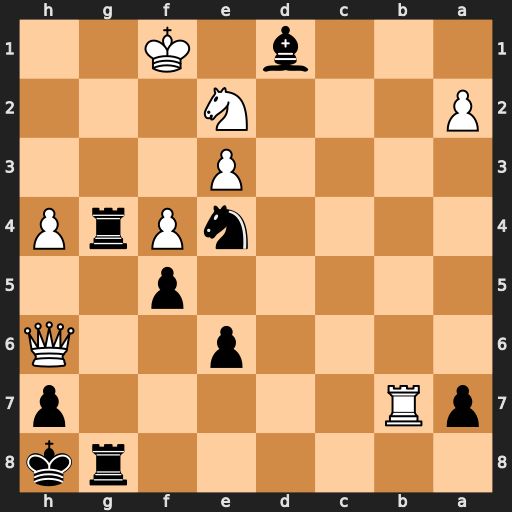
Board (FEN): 6rk/pR5p/4p2Q/5p2/4nPrP/4P3/P3N3/3b1K2
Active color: b
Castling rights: -
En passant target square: -
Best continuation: Bxe2+ Ke1 Rg1+